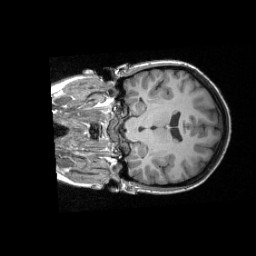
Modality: T1w
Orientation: coronal
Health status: healthy
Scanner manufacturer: siemens
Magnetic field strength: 3 T
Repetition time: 2.3 s
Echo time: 0.00285 s